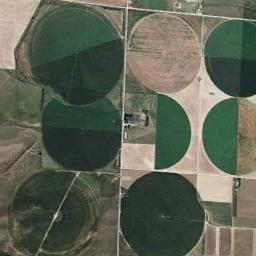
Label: circular_farmland